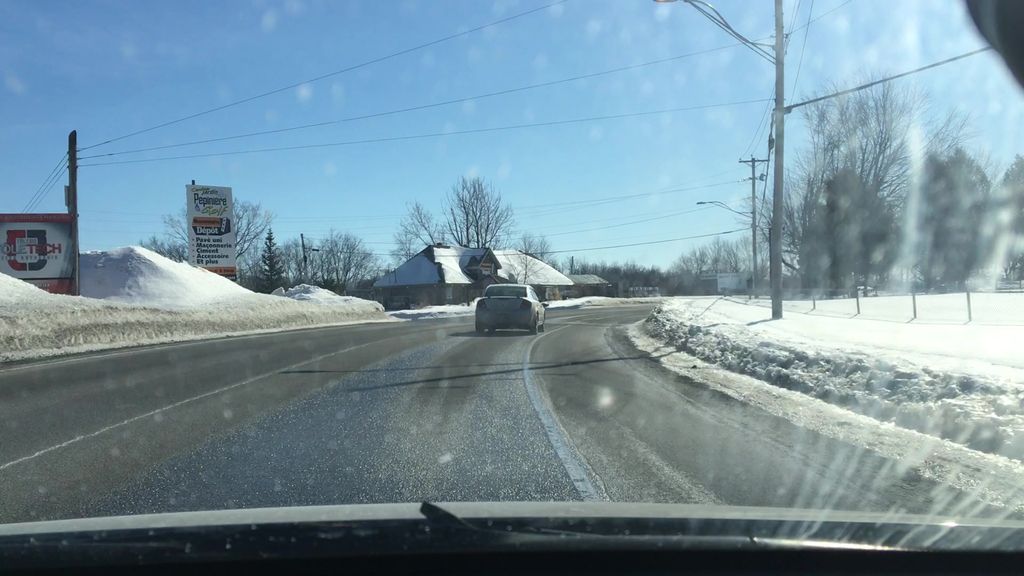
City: ottawa-gatineau